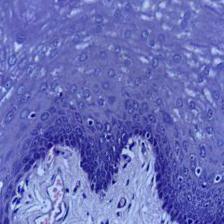
Diagnosis: Normal